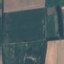
Label: AnnualCrop